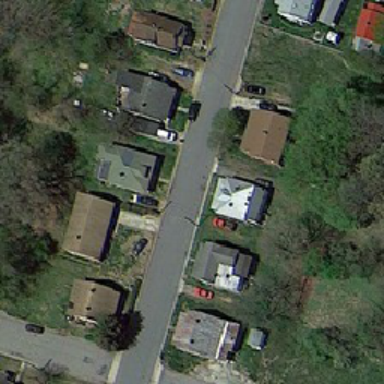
Symmetrical distribution of houses .